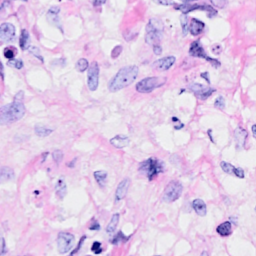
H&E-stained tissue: Breast